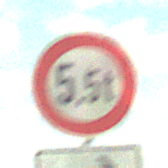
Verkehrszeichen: TatsaechlicheMasse
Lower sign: RichtungsangabeDurchPfeile5
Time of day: Midday
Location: Outdoor (RoadRail)
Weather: PartlyCloudy
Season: NotSpecified
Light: Natural